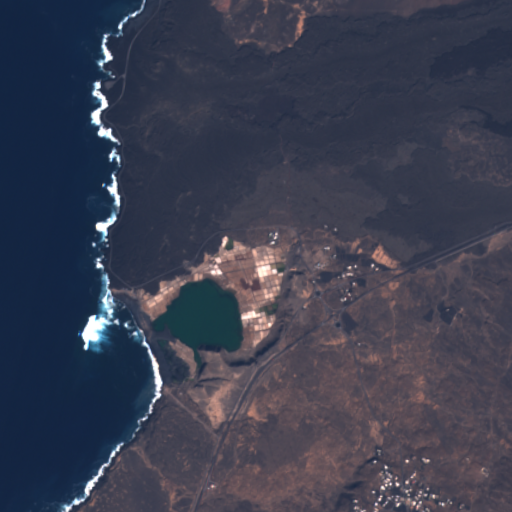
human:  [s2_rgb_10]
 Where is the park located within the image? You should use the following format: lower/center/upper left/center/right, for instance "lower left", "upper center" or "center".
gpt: The park is located in the lower right of the image.
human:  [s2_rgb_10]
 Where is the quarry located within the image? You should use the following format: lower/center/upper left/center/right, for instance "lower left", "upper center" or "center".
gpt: The quarry is located in the lower left of the image.
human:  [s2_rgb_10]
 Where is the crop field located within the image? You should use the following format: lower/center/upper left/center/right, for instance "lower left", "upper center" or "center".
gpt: There is no crop field in the image.